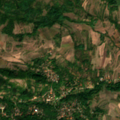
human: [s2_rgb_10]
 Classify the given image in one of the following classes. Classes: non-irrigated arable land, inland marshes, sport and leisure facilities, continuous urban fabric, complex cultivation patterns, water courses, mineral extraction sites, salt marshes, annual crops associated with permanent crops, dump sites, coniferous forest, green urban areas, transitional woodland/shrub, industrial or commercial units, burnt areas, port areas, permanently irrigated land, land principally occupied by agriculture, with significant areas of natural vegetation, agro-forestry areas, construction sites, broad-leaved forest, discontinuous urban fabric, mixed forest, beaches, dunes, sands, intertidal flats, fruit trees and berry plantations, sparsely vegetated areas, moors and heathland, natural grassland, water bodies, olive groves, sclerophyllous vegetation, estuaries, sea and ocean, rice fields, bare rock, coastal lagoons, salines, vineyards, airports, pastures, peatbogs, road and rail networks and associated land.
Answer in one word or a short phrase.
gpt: complex cultivation patterns, land principally occupied by agriculture, with significant areas of natural vegetation, broad-leaved forest